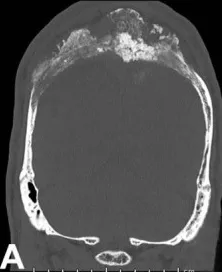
A and B (coronal and sagittal views respectively) - Bone computed tomography (CT).
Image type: radiology (ct)